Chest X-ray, AP view. Patient: 61 years old, sex F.
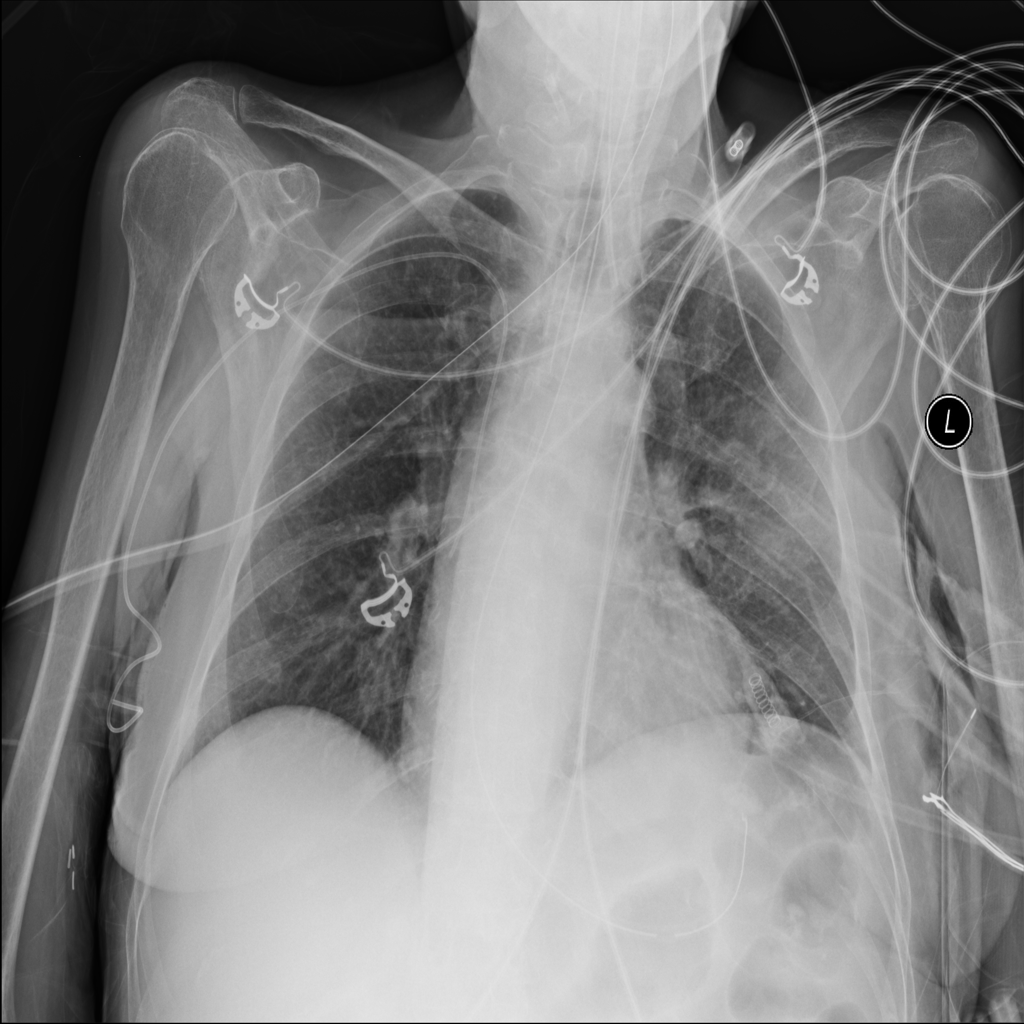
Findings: No Finding